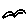
Label: bird